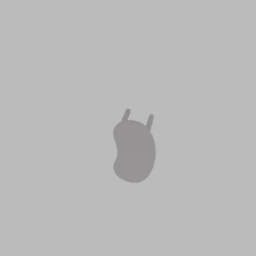
Label: furniture